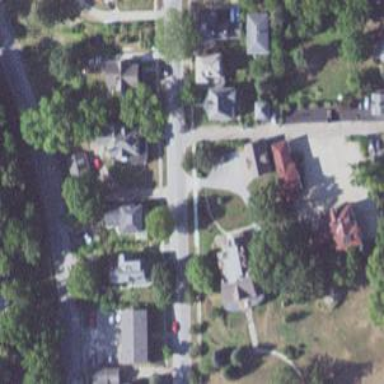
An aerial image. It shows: Residential area within historic district.